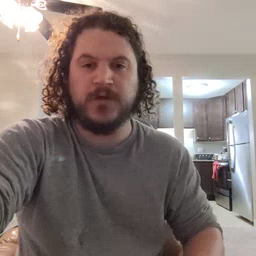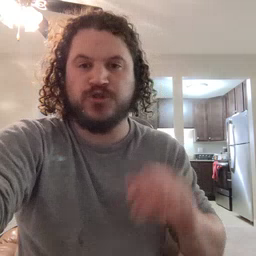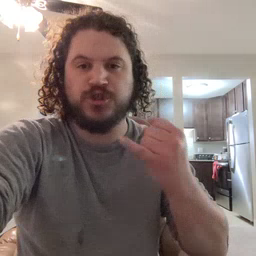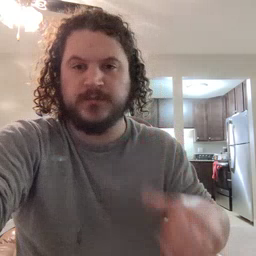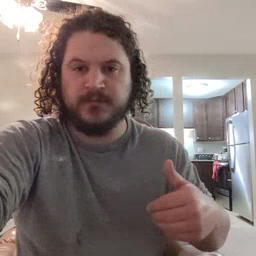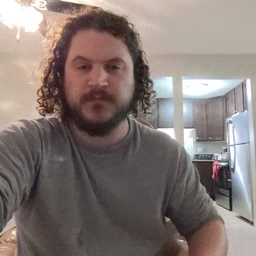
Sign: jeans